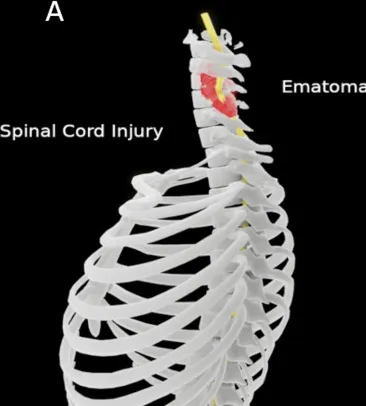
Spinal cord injury and the patient's cervical spine imaging. B: X-ray showing surgical operation of cervical vertebral column stabilization.
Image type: radiology (x_ray)